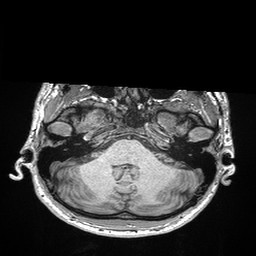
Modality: T1w
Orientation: coronal
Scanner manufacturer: siemens
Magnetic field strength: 3 T
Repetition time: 2.3 s
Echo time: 0.00298 s